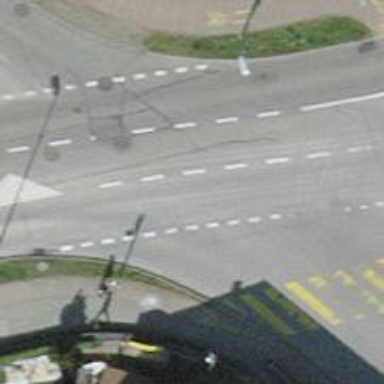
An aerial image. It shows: Road with traffic signals.